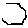
Label: hexagon